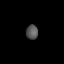
Tissue: lung
Cell type: Others
Senescence score: 0.2203
Nuclear area (px): 166
Mean DAPI intensity: 86.747